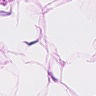
Metastatic tissue present: no